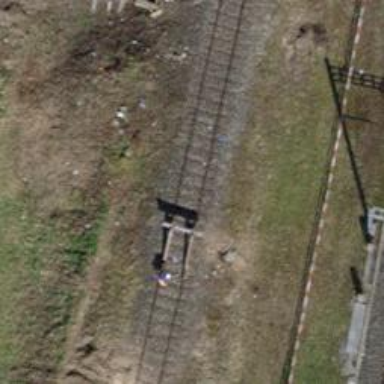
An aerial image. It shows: Railway buffer stop.